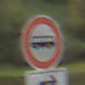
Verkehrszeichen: VerbotKraftomnibusse
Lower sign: RichtungsangabeDurchPfeile5
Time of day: MorningAfternoon
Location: Outdoor (Nature)
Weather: Overcast
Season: Autumn
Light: Natural